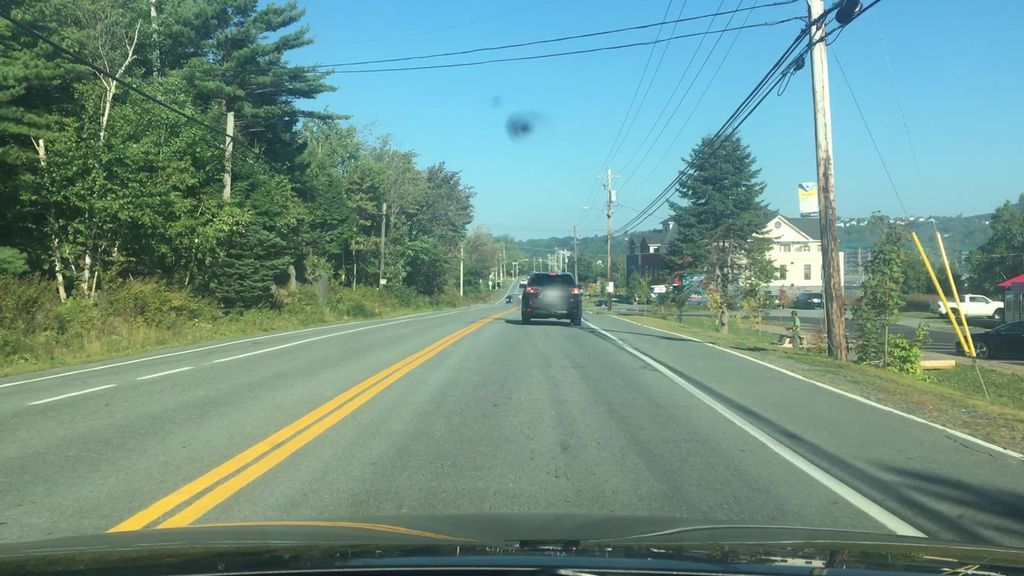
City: halifax